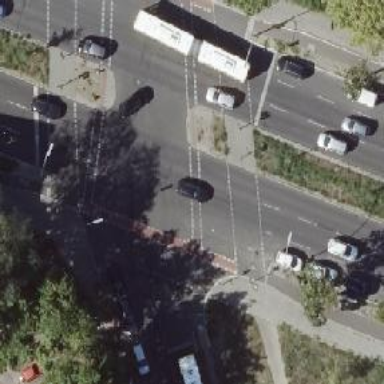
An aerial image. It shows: Footway crossing with traffic signals and island.